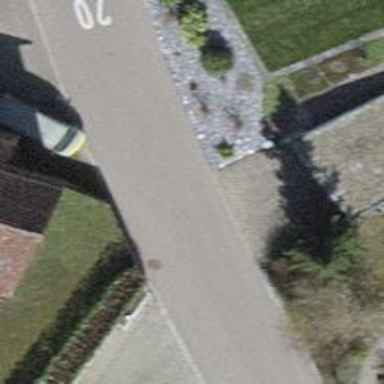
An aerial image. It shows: Asphalt road designated as living street.